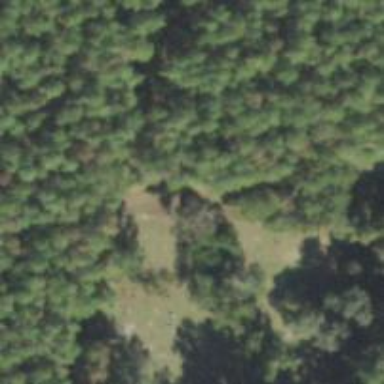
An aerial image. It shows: Cemetery.